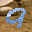
Label: 9